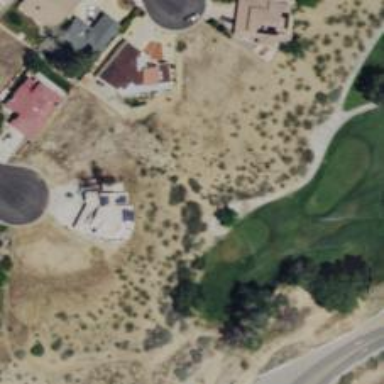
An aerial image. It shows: Path designated for golf carts.